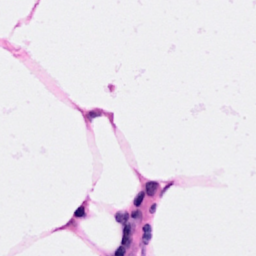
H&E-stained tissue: Breast